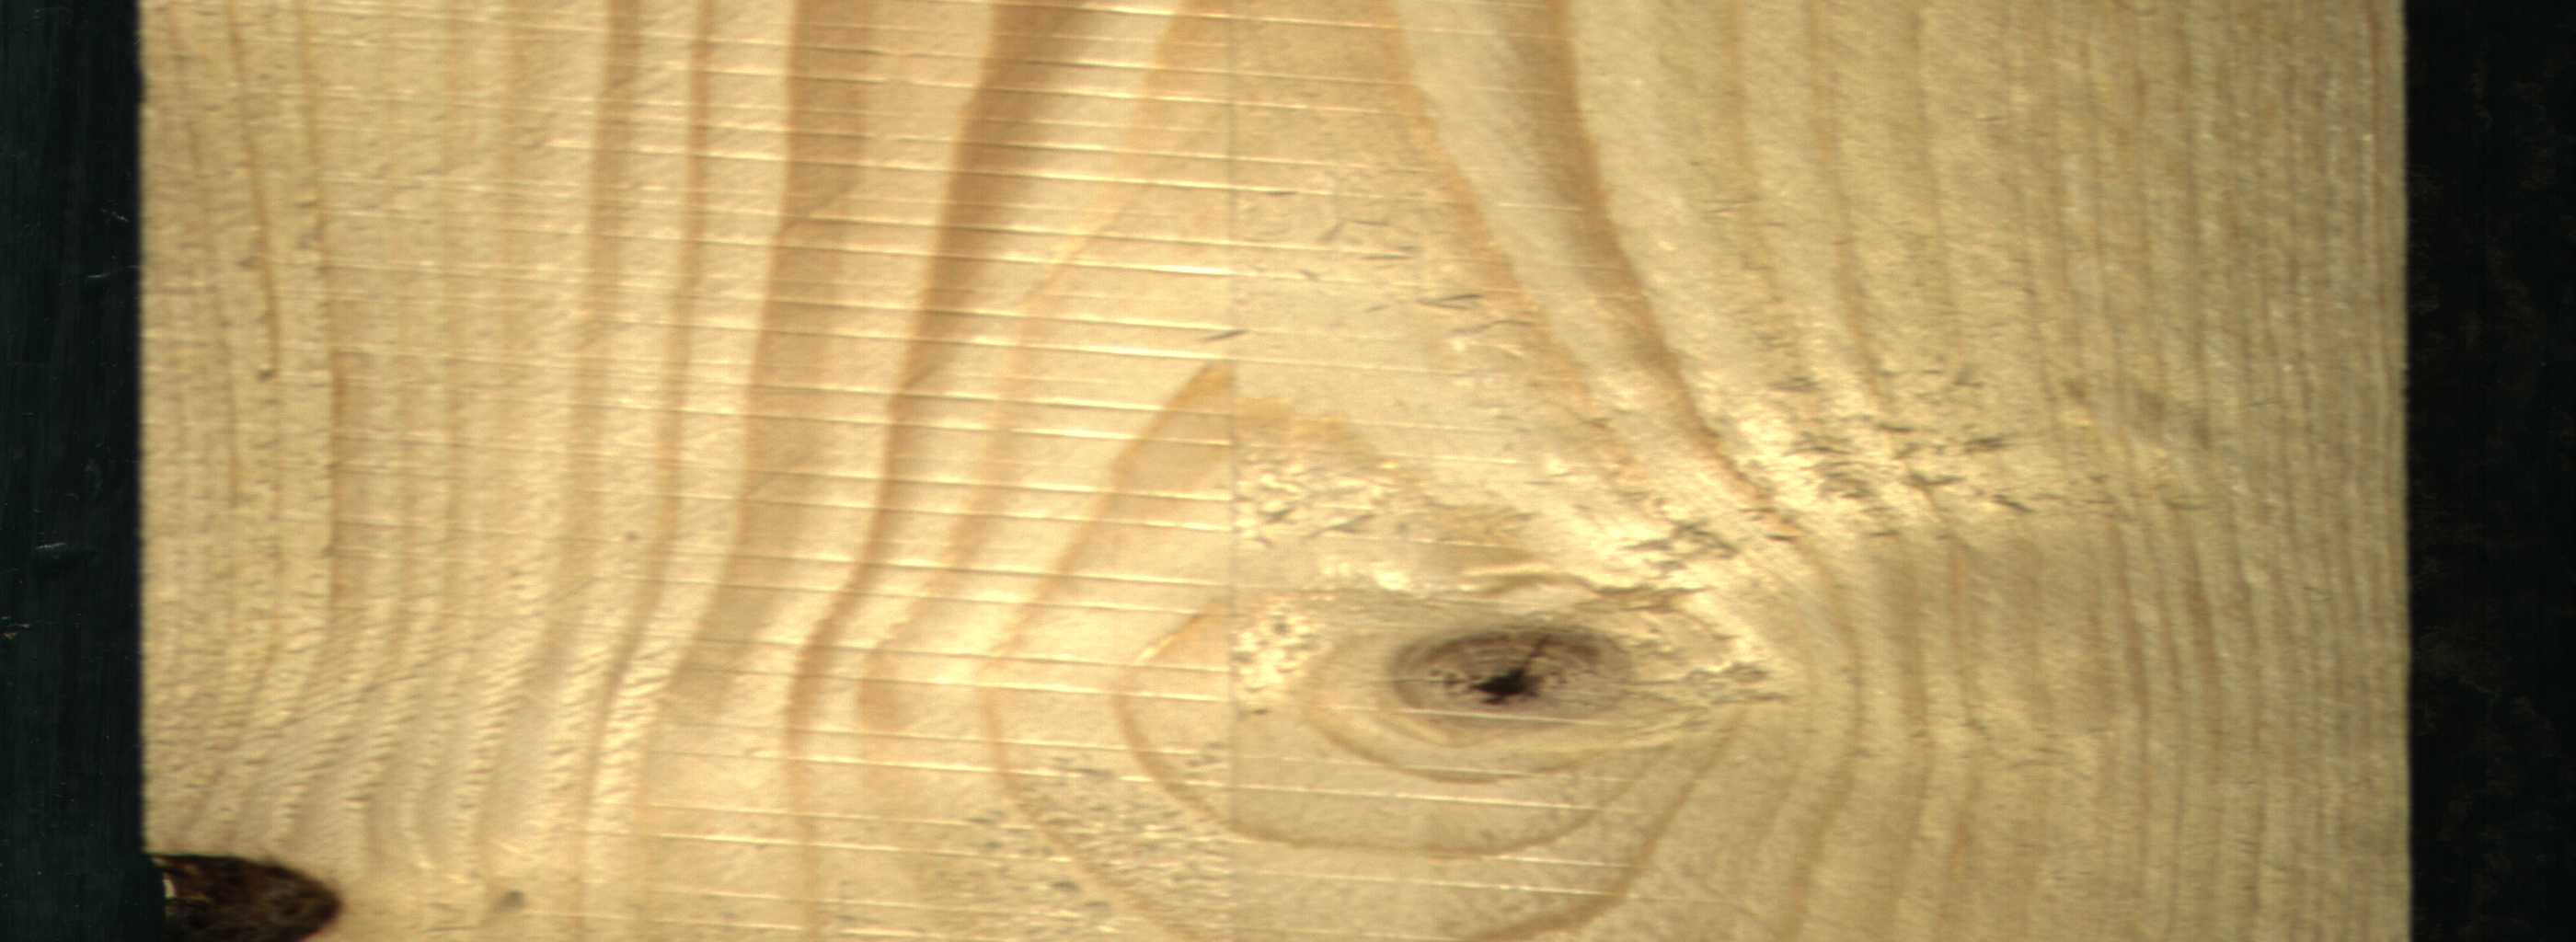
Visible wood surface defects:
Knot_missing
Dead_Knot